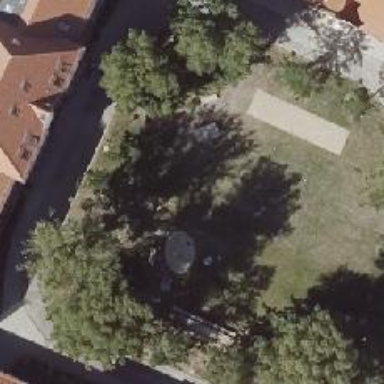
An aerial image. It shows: Playground area for leisure activities on the land.